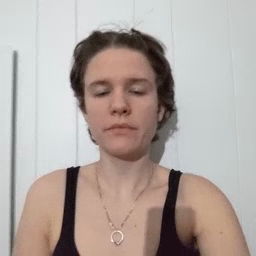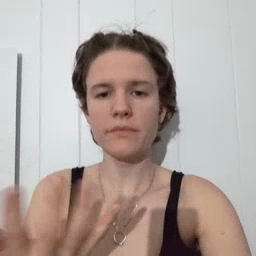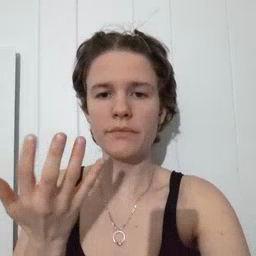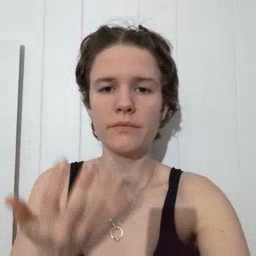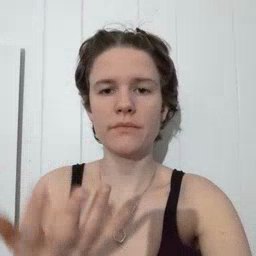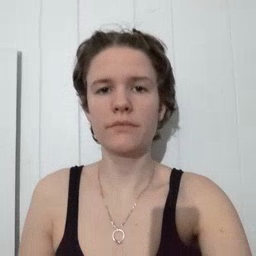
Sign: wait